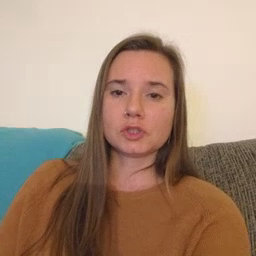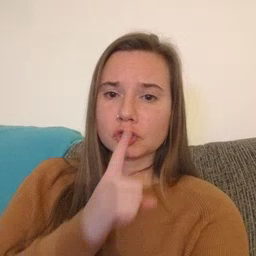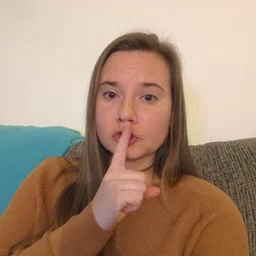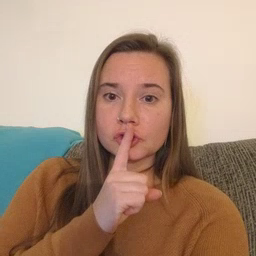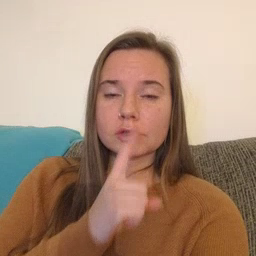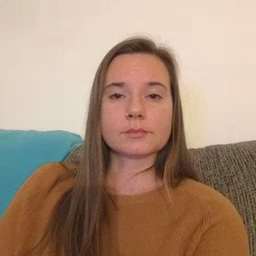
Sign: shhh